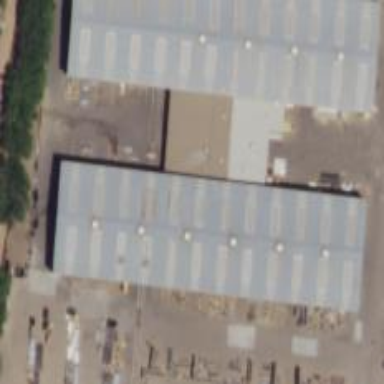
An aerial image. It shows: Warehouse building.